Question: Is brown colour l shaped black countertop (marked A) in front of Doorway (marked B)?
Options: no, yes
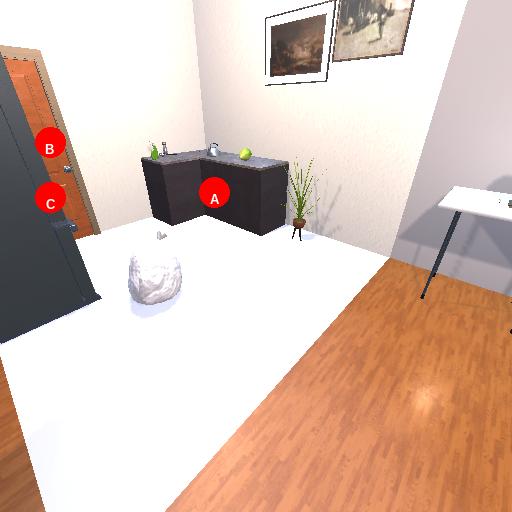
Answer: no